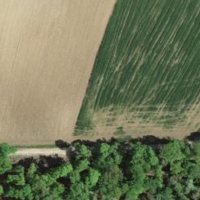
EUNIS habitat code: 24
Species observed at this site:
Cephalanthera longifolia